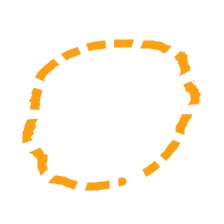
Shape: circle